Question: Working with AngularJS, I have a DataTable() working in serverSide mode, using the YADCF filters.
Now I need to add some buttons outside the table to filter the DataTable...
The code from the 'myApp.controller'
'''
var table = $('#tbl').DataTable({
stateSave: true,
stateDuration: -1,
//sRowSelect: "multi",
language: sharedProperties.getLanguageDatatable(),
dom: '<"toolbar">T<"clear">lfrtip',
"columnDefs": [
{ "data": "processosId", "targets": 0, "visible": false, "searchable": false },
{ "data": "utilizadoresId", "targets": 1, "visible": false, "searchable": false },
{ "data": "entidadesId", "targets": 2, "visible": false, "searchable": false },
{ "data": "numero", "targets": 3 },
{ "data": "nomeEntidade", "targets": 4, "visible":entidadeCol },
{ "data": "nomeUtilizador", "targets": 5, "visible":utilizadorCol },
{ "data": "estado", "targets": 6 },
],
serverSide: true,
ajax: {
"url": urlProcessos,
"error": function (reason) {
if (reason.status == 401) { // Not Authorized
self.location = '#/logout';
}
}
},
});
yadcf.init(table,
[
{ column_number: 3, filter_type: 'text', filter_default_label: "" },
{ column_number: 4, filter_type: 'text', filter_default_label: "" },
{ column_number: 5, filter_type: 'text', filter_default_label: "" },
{ column_number: 6, filter_type: 'text', filter_default_label: "", },
]);
$scope.newProcess = function () {
table.columns(6).search('Novo').draw();
}
$scope.openProcess = function () {
table.columns(6).search('Aberto').draw();
}
'''
The code from the html page:
'''
<a href="#" >
<div class="col-sm-3" ng-click="newProcess()">
<div class="xe-label">
<strong class="num">{{contagens.novos}}</strong>
<span>Novos Processos</span>
</div>
</div>
</a>
<a href="#" >
<div class="col-sm-3" ng-click="openProcess()">
<div class="xe-label">
<strong class="num">{{contagens.abertos}}</strong>
<span>Processos Abertos</span>
</div>
</div>
</a>
<table class="table table-striped table-bordered table-hover" id="tbl" width="100%" style="width: 100%;">
<thead>
<tr class="replace-inputs">
<th>Id</th>
//and so on...
</tr>
</thead>
<tbody></tbody>
</table>
'''
When I click the button of the NewProcess, the newProcess() function is called, the request is made to the server with the right filter but another request is made right after without filters...
As shown on Fiddler:

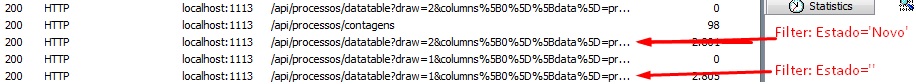
Answer: Try commenting out the 'yadcf.init' code and see what happens,
but even bore that:
1) you can place filters with yadcf outside the table like the filter for the third column <URL>
2) you can programmatically trigger yadcf filter using yadcf api, like this 'yadcf.exFilterColumn(table, [[6, 'Novo']], true);'
---
OK, so its not related to yadcf, you should look in your code for possible redundant search calls, I suggest you to open dev tools of chrome and in console do a right click and mark the checkbox next to , then clear the console and click on your search button, you will see the call to your server, expand it and inspect the call stack... see if you find something useful there ...
In your case it was the '<a href="#"' that was doing the page refresh and was causing that another call without filters...
---
p.s
I am the author of yadcf